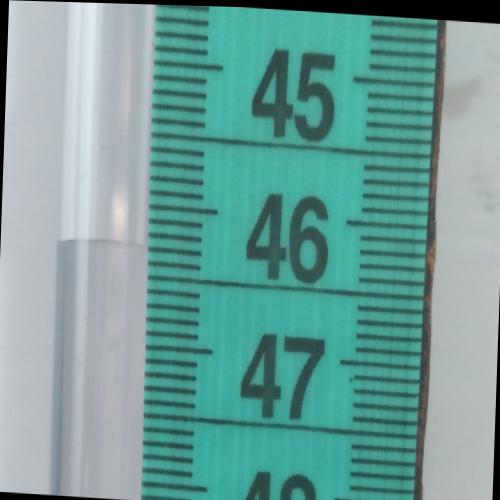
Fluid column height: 46.3 cm